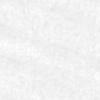
Label: no_change